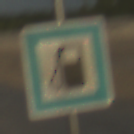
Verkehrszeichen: Tankstelle
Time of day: SunriseSunset
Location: Outdoor (Beach)
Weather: Clear
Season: NotSpecified
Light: Natural